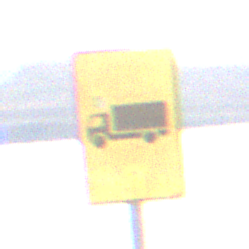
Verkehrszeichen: KFZZulaessigeGesamtmasse3Komma5TOhnePfeilsymbol
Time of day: SunriseSunset
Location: Outdoor (RoadRail)
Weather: PartlyCloudy
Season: NotSpecified
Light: Natural